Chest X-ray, PA view. Patient: 74 years old, sex F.
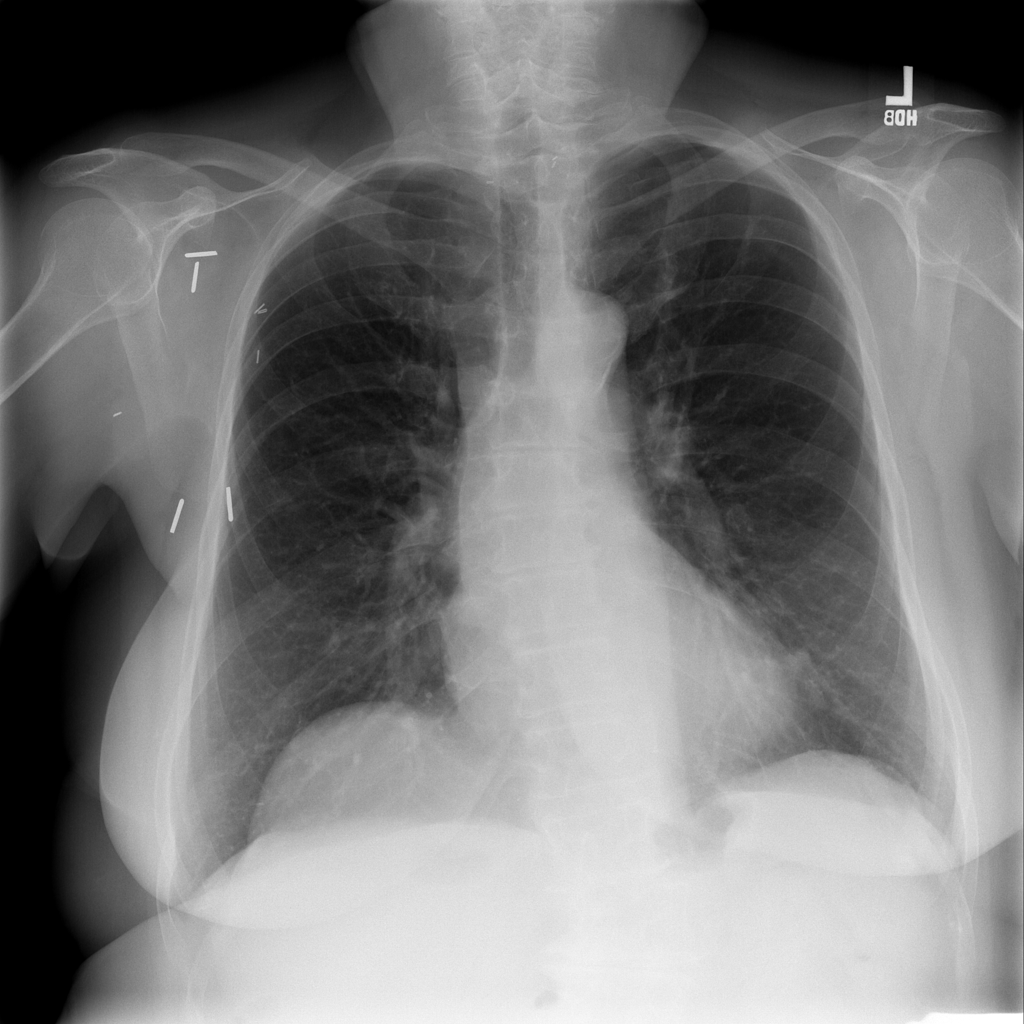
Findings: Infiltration